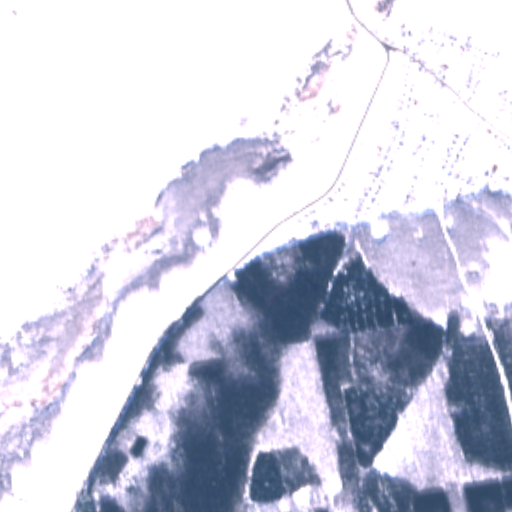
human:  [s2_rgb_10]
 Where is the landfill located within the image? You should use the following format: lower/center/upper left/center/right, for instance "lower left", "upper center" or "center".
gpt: The landfill is located in the center right of the image.
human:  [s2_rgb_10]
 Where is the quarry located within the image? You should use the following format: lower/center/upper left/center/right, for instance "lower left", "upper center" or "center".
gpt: The quarry is located in the lower left of the image.
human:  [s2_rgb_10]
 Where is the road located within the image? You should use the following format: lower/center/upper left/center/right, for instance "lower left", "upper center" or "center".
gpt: There is no road in the image.